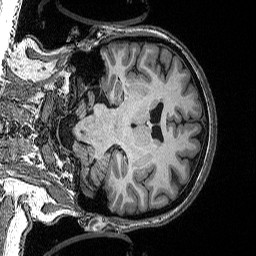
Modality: T1w
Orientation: coronal
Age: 47
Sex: female
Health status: ill
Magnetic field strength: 3 T
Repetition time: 2.53 s
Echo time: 0.00331 s